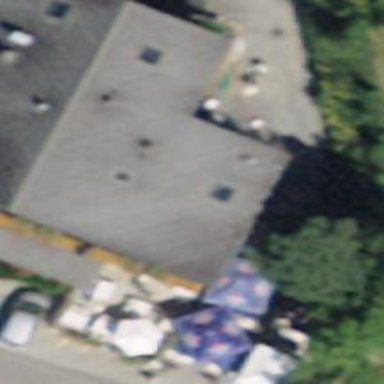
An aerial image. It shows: Restaurant.